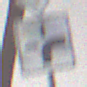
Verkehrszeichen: VerlaufVorfahrtsstrasse3
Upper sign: Vorfahrtsstrasse
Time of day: MorningAfternoon
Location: Roofed (Urban)
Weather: PartlyCloudy
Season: NotSpecified
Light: Natural